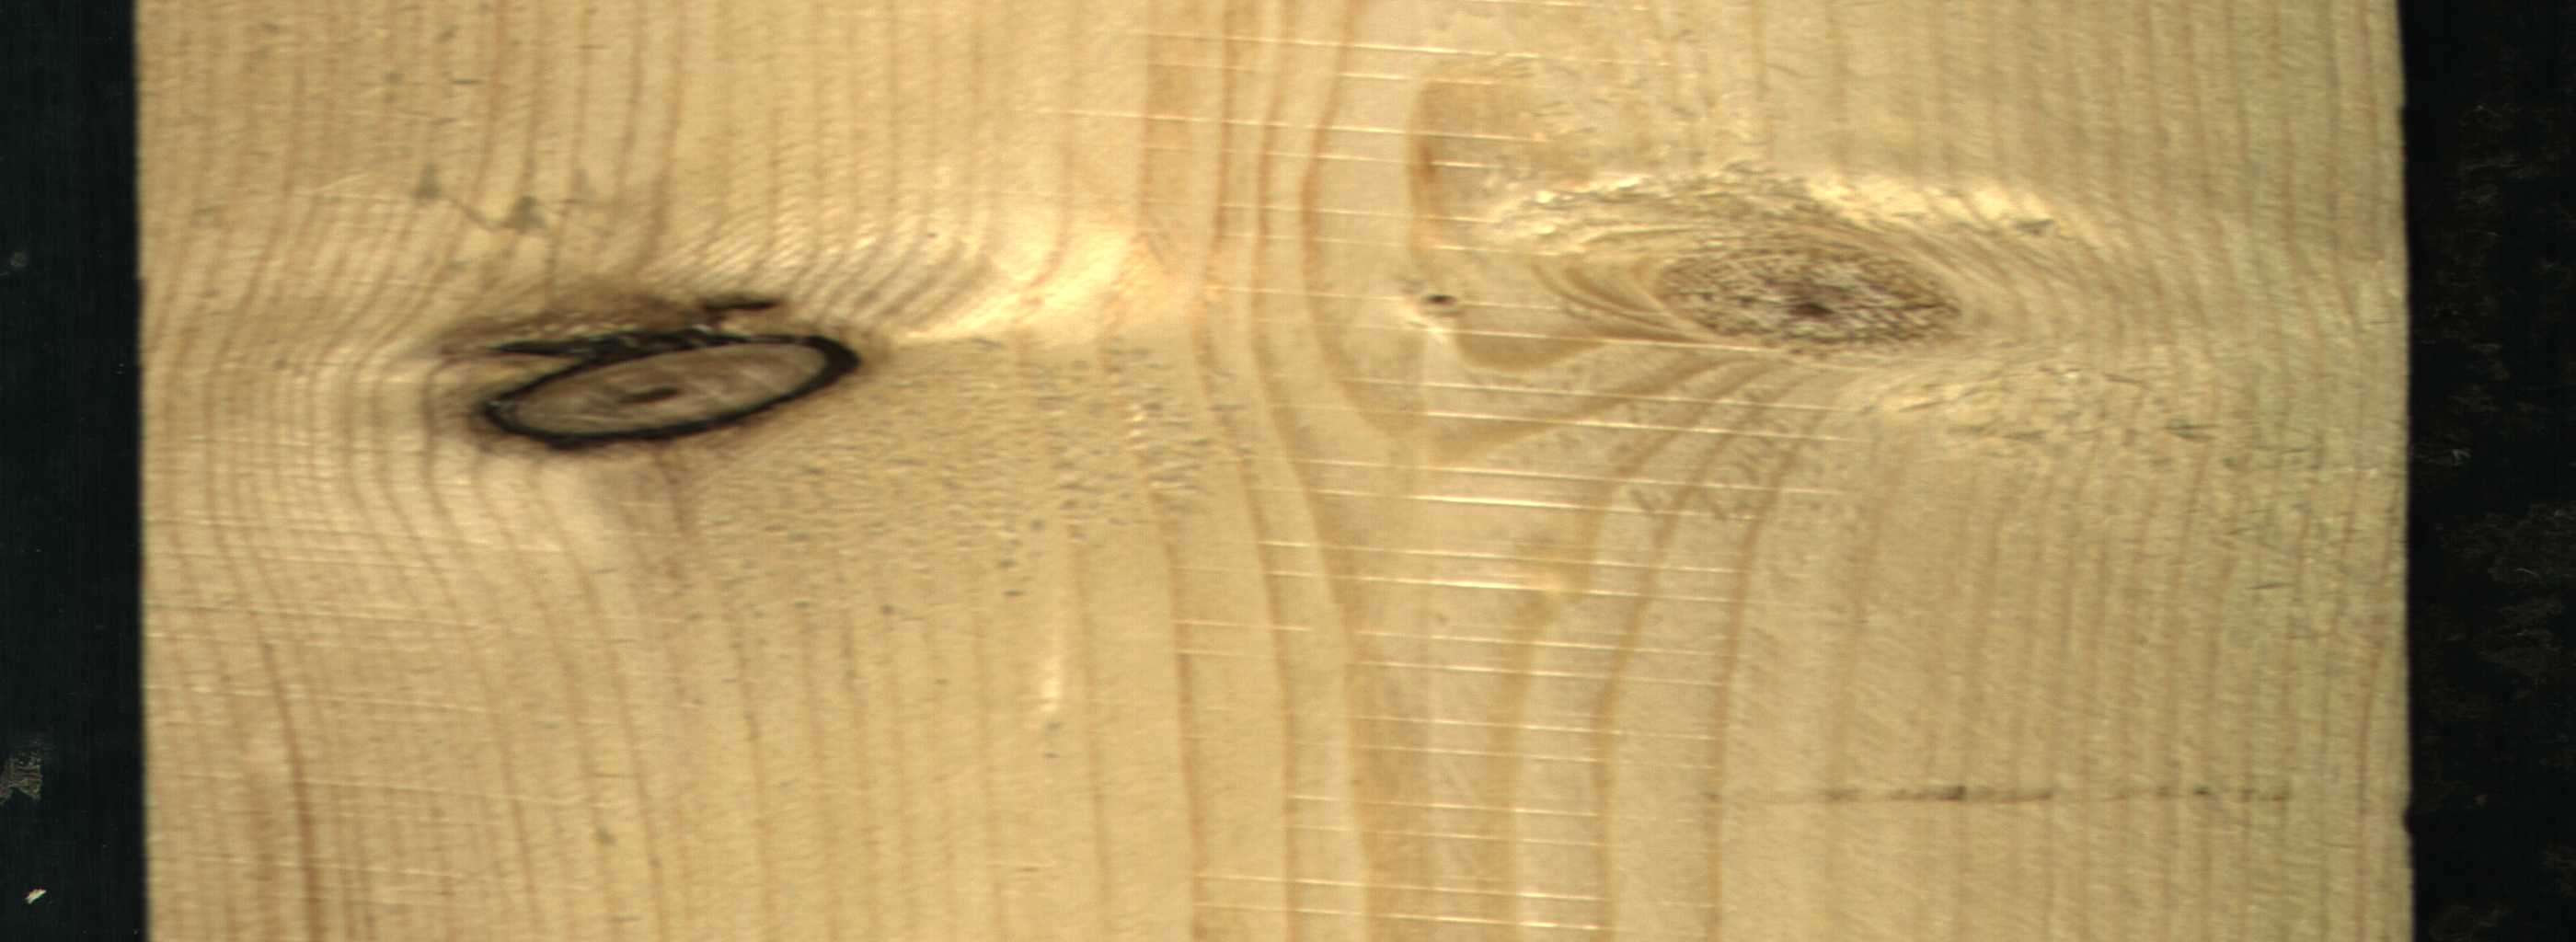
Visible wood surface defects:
Dead_Knot
Live_Knot